Interaction volume radius: 5 \u00c5
Interaction volume height: 20 \u00c5
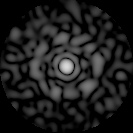
Disorder parameter: 0.8402